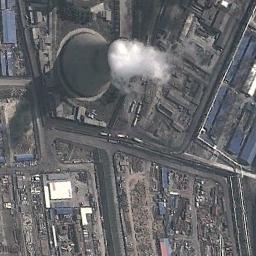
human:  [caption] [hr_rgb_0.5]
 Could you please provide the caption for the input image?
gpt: In the thermal power station there is a neatly planned factory building with a cooling tower that is steaming .

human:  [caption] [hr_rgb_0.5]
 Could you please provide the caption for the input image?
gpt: Many buildings of different shapes are next to the thermal power station .

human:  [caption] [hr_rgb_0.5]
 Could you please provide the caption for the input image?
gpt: The thermal power station is next to some buildings with white mist above .

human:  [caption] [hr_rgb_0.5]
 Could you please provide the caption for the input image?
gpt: In the upper left corner of the picture, there is a smoking thermal power station .

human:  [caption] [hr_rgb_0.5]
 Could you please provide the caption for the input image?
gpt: There are many buildings and a chimney on the thermal power station .